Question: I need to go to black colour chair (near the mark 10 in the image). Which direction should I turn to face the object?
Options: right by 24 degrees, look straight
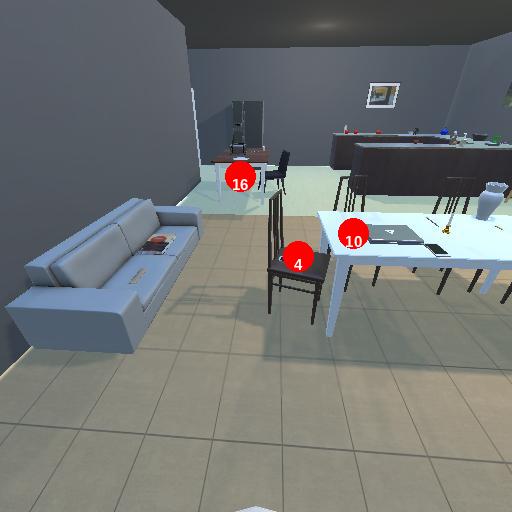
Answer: right by 24 degrees